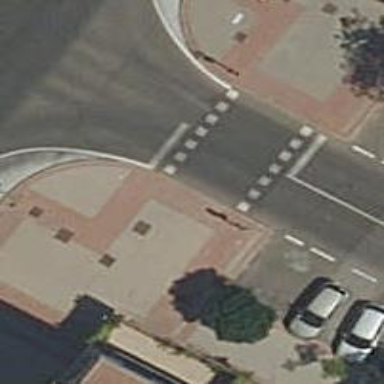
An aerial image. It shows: Crossing with traffic signals.